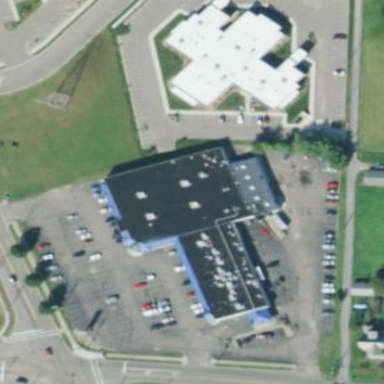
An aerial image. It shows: Building that is pharmacy providing healthcare services.